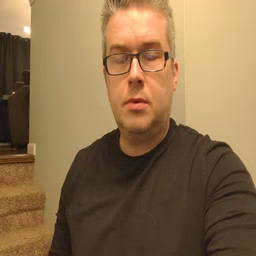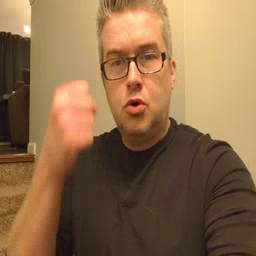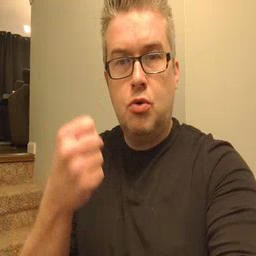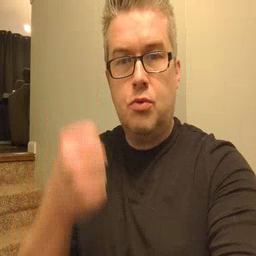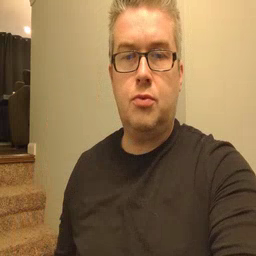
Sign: car